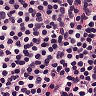
Metastatic tissue present: no